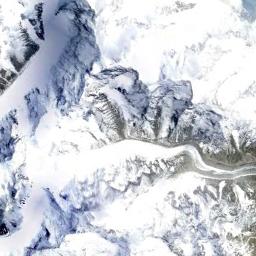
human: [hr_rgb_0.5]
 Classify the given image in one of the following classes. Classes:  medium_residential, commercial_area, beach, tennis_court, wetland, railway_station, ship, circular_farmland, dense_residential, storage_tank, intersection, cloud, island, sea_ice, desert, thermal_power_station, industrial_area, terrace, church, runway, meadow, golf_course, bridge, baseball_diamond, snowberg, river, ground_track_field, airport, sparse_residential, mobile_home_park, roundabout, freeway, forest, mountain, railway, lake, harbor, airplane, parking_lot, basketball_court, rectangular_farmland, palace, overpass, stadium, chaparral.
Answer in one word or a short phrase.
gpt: snowberg